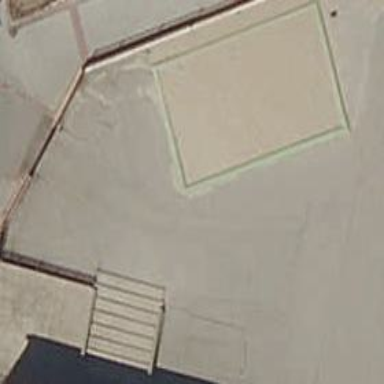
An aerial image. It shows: Sandpit at the playground.